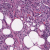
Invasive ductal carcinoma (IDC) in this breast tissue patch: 1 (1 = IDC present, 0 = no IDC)